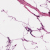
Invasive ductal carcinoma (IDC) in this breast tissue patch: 0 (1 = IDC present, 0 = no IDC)